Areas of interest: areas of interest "Changle Mansion (Xu Jia Lane)"
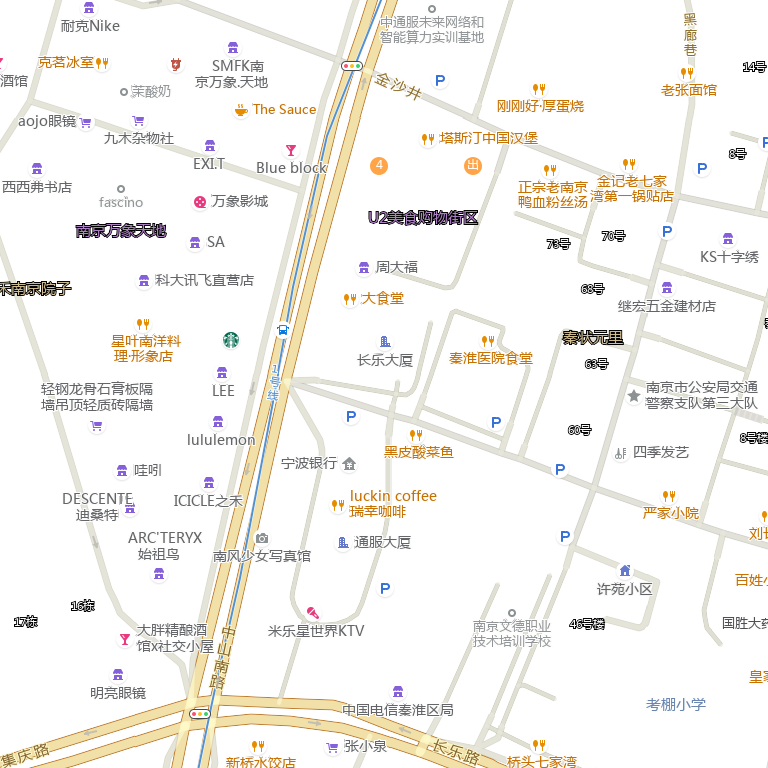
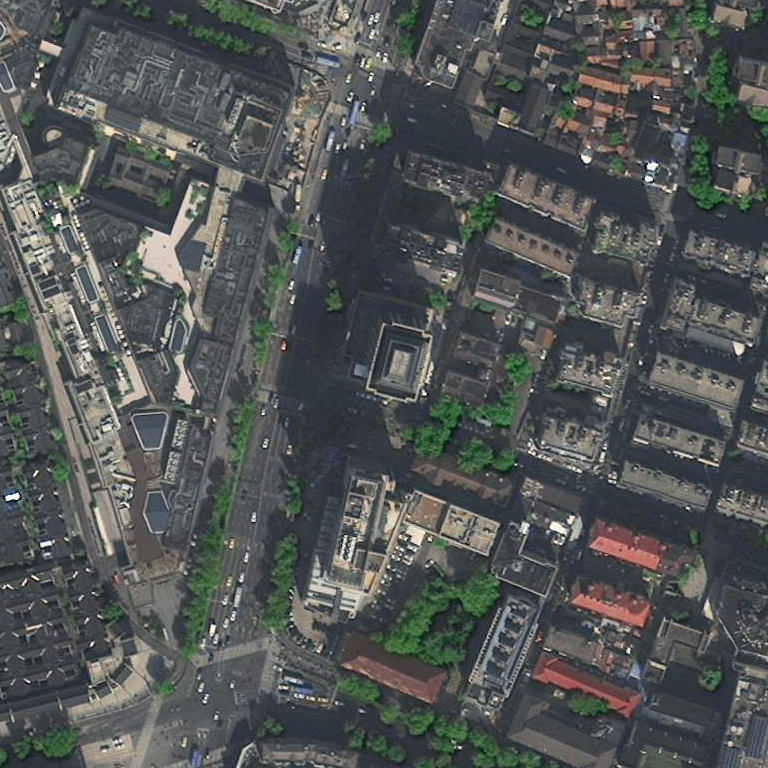